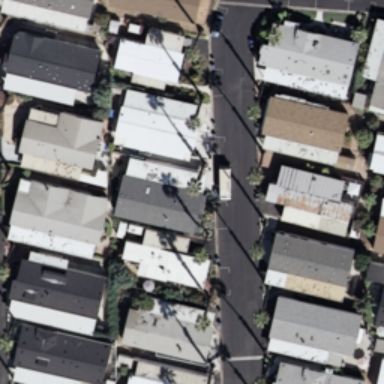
Many mobile homes arranged in lines in the mobile home park .